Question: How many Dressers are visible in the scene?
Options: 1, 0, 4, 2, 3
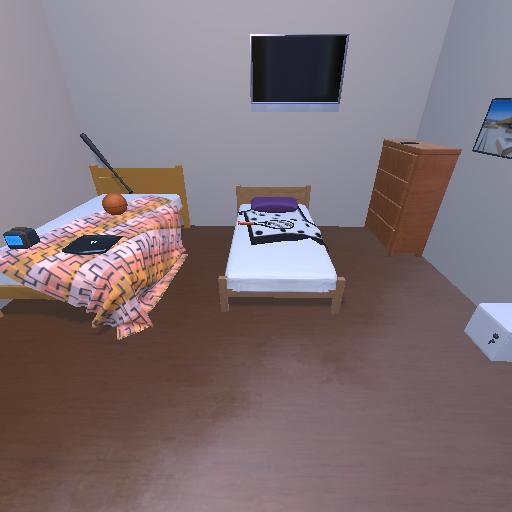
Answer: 1